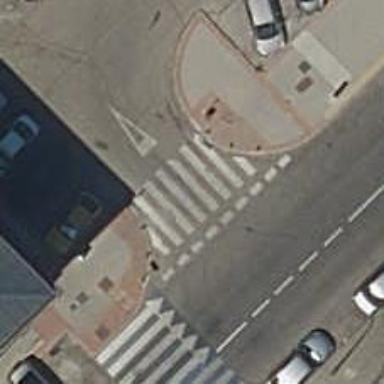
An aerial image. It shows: Paved footway with zebra crossing.